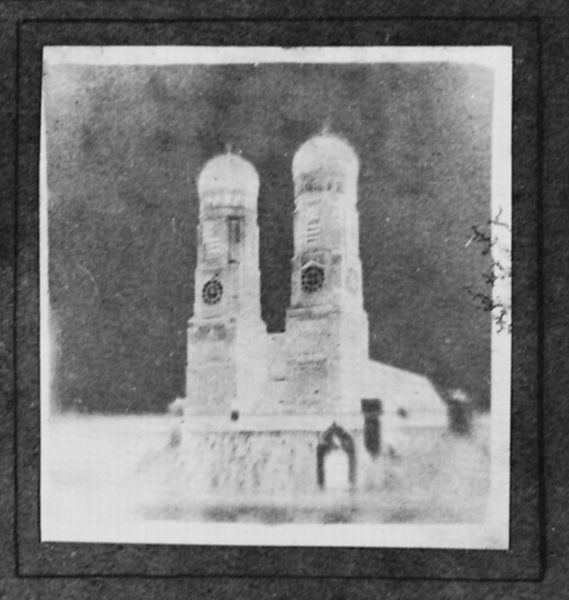
Titel: Die Münchner Frauenkirche
Künstler: Steinheil und Kobell
Schlagwörter: baum, dunkel, himmel, weiß, kirchturm, fenster, grau, hell, nacht, ohr, schwarz, tür, dach, gebäude, haus, rot, schloss, architektur, rahmen, spitze, stein, bild, kirche, rund, turm, schiff, rahmung, zwei, mauer, türe, kuppel, uhr, tor, unscharf, foto, fotografie, kirchtürme, photographie, zwiebel, eingang, burg, kreuz, kuppeln, türme, zwiebelturm, münchen, torbogen, dom, schwarz weiss, hauben, kathedrale, langhaus, photo, portal, negativ, diffus, verschwommen, gotisch, spitzbogen, fotographie, aufnahme, turmuhr, basilika, frauenkirche, notre dame, pixel, uhren, zwillingstürme, turmuhren, marienkirche, liebfrauenkirche, türmen, münchner frauenkirche, negaitv, negatv, frauendom, b, runde kuppeln, zu unserer lieben frau, kope, ziffernbltt, liebfrauen